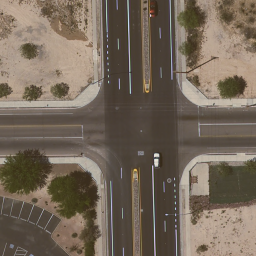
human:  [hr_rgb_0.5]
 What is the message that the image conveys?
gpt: intersection